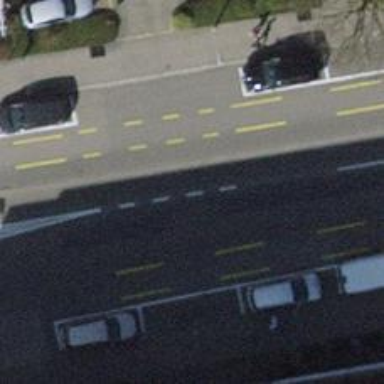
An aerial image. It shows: Tertiary road with asphalt surface. There are sidewalks on both sides and designated cycle lane.